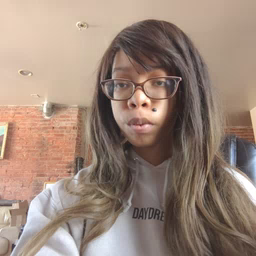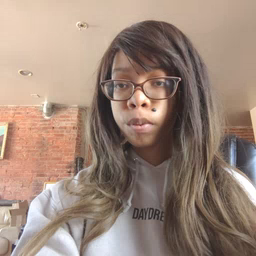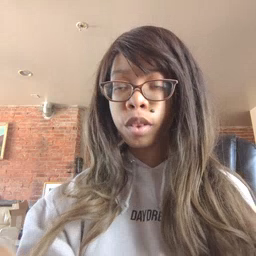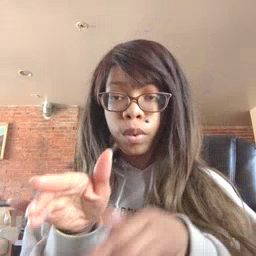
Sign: book